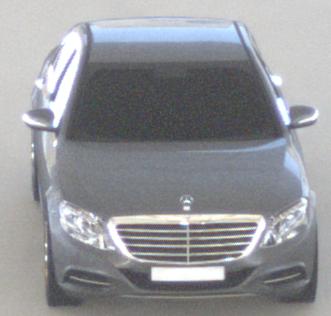
Make: Mercedes-Benz
Model: S 400 HYBRID
Detailed model: S-Class (222) Limousine
Model produced from: 2013/05
Model produced until: 2015/04
Doors: 4
Color: gray
Road condition: dry road
Daytime: morning or afternoon
Contrast: low contrast